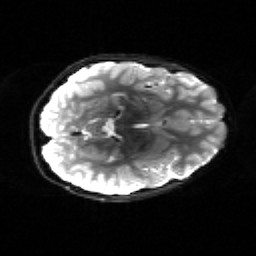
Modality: sbref
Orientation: axial
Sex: male
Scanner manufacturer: siemens
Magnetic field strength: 3 T
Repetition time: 5 s
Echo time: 0.071 s